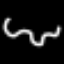
Label: squiggle